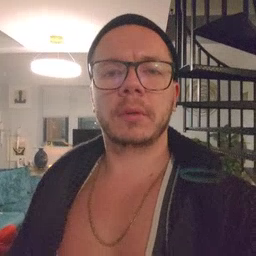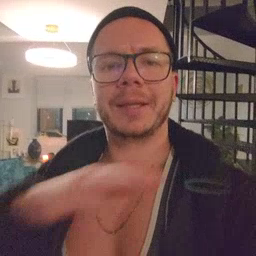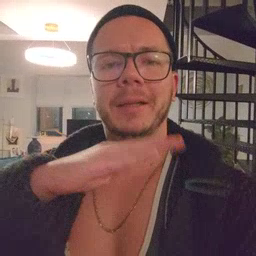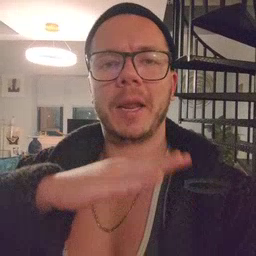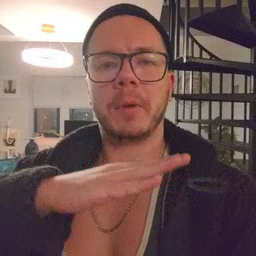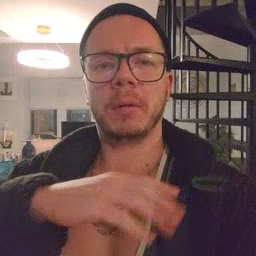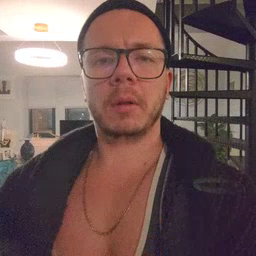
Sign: table